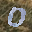
Label: 0